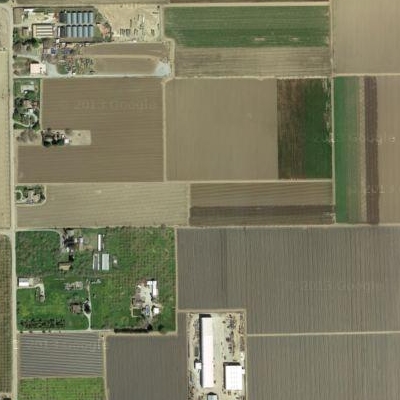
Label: Field